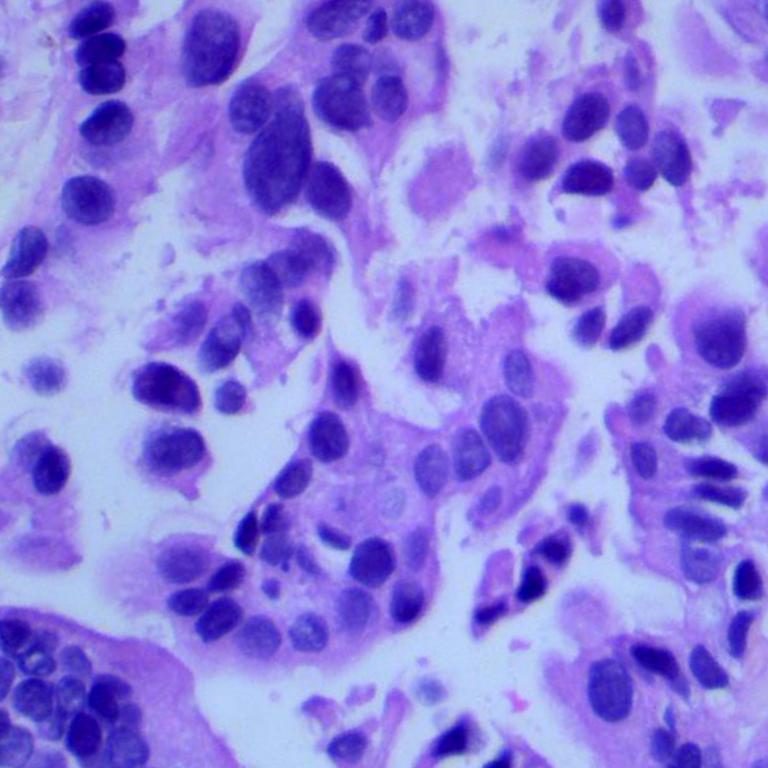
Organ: lung
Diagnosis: adenocarcinomas